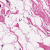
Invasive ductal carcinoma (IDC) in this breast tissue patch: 0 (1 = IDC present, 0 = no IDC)